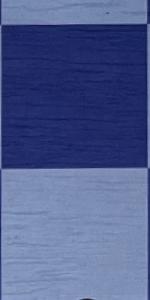
Label: Empty